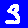
Digit: 3